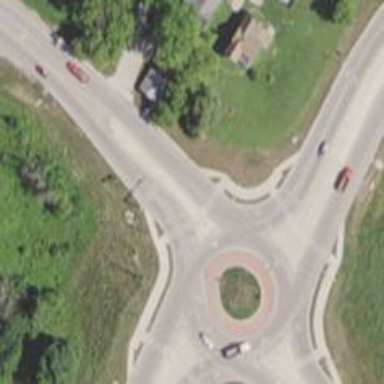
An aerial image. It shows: Path leading to traffic island.